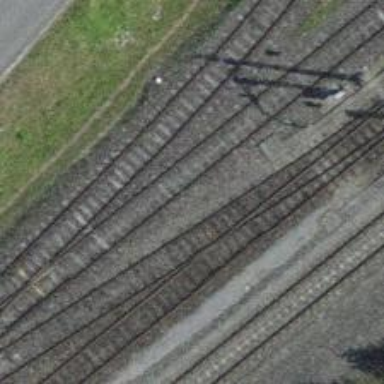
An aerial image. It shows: Single railway spur track.